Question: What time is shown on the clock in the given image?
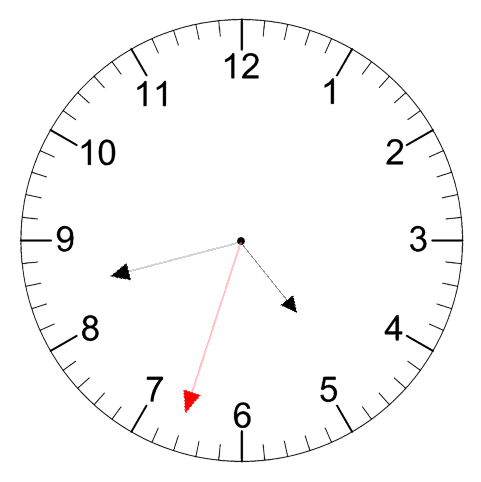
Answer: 04:42:33